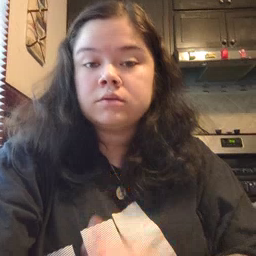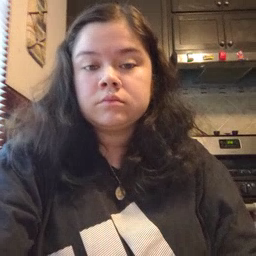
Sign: chin